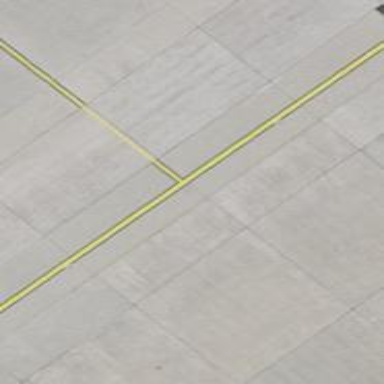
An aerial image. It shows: Airport parking position.